Question: I'm getting this error while trying to run my c# console application... I am trying to call google calender api v3 to fetch calender and add event to calender. According to the sample code from google-api-dotnet-client I am doing this.( <URL> Here is the vb.net code. I am using this sample after converting it to c# code.
Here is my code:
'''
class Program
{
static void Main(string[] args)
{
try
{
new Program().Run().Wait();
}
catch (AggregateException ex)
{
foreach (var e in ex.InnerExceptions)
{
Console.WriteLine("ERROR: " + e.Message);
}
}
}
private async Task Run()
{
UserCredential credential;
IList<string> scopes = new List<string>();
CalendarService service;
scopes.Add(CalendarService.Scope.Calendar);
using (var stream = new FileStream("client_secrets.json", FileMode.Open, FileAccess.Read))
{
// problem occuring during executing this statement.
credential = await GoogleWebAuthorizationBroker.AuthorizeAsync(
GoogleClientSecrets.Load(stream).Secrets,
scopes,
"user", CancellationToken.None, new FileDataStore("Calender.SampleApp") );
}
BaseClientService.Initializer initializer = new BaseClientService.Initializer();
initializer.HttpClientInitializer = credential;
initializer.ApplicationName = "C# Calendar Sample";
service = new CalendarService(initializer);
Event newEvent = new Event();
newEvent.Summary = "Appointment";
newEvent.Description = "Need to meet my Uncle";
IList<EventReminder> reminders = new List<EventReminder>();
reminders.Add(new EventReminder { Method = "sms", Minutes = 10 });
newEvent.Reminders = new Event.RemindersData { UseDefault = false, Overrides = reminders };
newEvent.Recurrence = new String[] { "DTSTART;TZID=Bangladesh Standard Time:20140124T163000;RRULE:FREQ=DAILY" };
IList<EventAttendee> attendees = new List<EventAttendee>();
attendees.Add(new EventAttendee { Email = "hannan.cse.m@gmail.com", Organizer = true, DisplayName = "Hannan" });
newEvent.Attendees = attendees;
newEvent.GuestsCanInviteOthers = false;
newEvent.GuestsCanModify = false;
newEvent.GuestsCanSeeOtherGuests = false;
newEvent.Location = "Dhaka, Bangladesh";
newEvent.Start = new EventDateTime { DateTime = DateTime.Now, TimeZone = "Bangladesh Standard Time" };
Event recurringEvent = service.Events.Insert(newEvent, "primary").Execute();
var list = await service.CalendarList.List().ExecuteAsync();
}
}
'''
This is my redirect URIs in my GoogleDevelopers Console project.
'''
Redirect URIs: http://localhost:7744/authorize/
'''
And this is the error message shown in browser.

I couldn't find any way to resolve this problem. Some help will be appreciable. I also search all the realted post in stackoverflow. But I couldn't find it's solution.
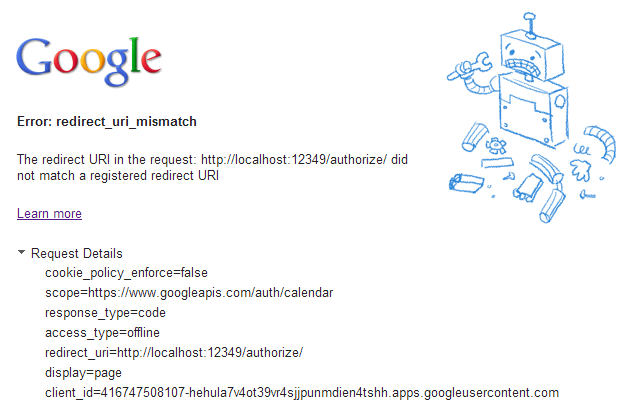
Answer: I think you are doing something wrong while "create client id" in GoogleDevelopers Console. Make sure that you have chosed "Installed application" in application type to access your project from console application.
Have a look in the attached image. According to request type you must create clientid
and credintials in your registered application in Google Developers Console.
You don't need to define redirect uri in console application while authenticating.